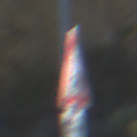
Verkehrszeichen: RadverkehrLinks
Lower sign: RichtungsangabeDurchPfeile7
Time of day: MorningAfternoon
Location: Outdoor (Nature)
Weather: Clear
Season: NotSpecified
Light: Natural